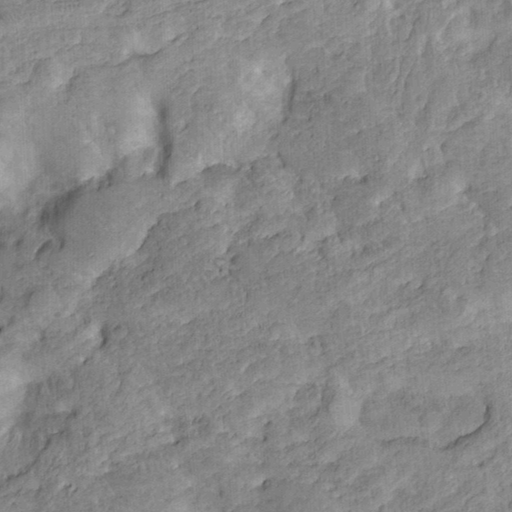
Classes present: Background, Cone